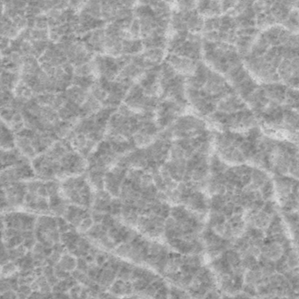
Label: frost